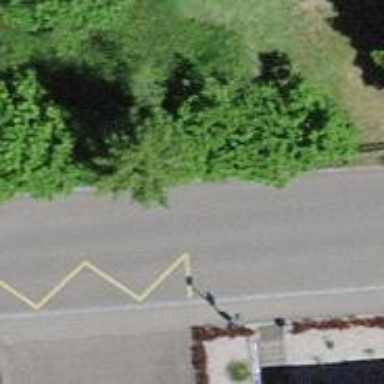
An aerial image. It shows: Bus stop with designated public transport stop position.